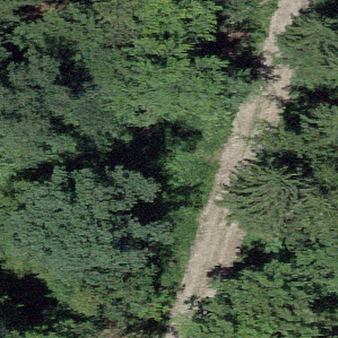
Label: other